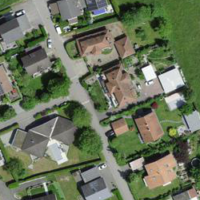
EUNIS habitat code: 55
Species observed at this site:
Lysimachia punctata